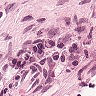
Metastatic tissue present: no